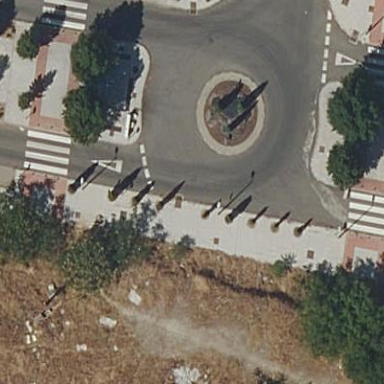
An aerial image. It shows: Roundabout on residential road.